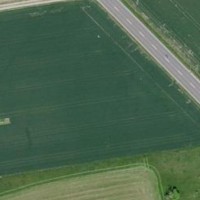
EUNIS habitat code: 52
Species observed at this site:
Convolvulus arvensis